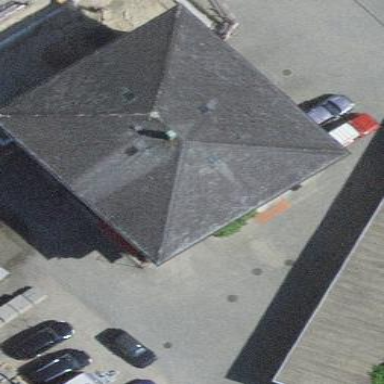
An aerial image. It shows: Residential building with car repair shop.